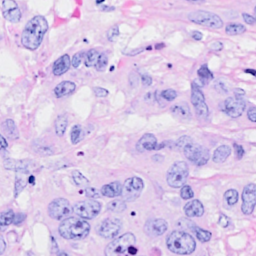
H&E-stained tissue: Breast